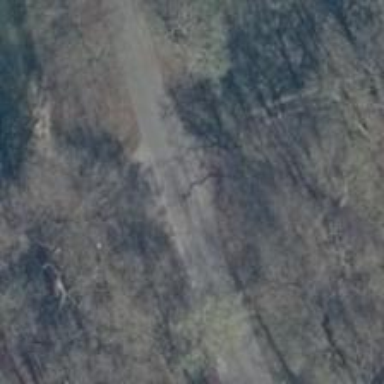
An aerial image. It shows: Unclassified road with asphalt surface.